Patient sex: F
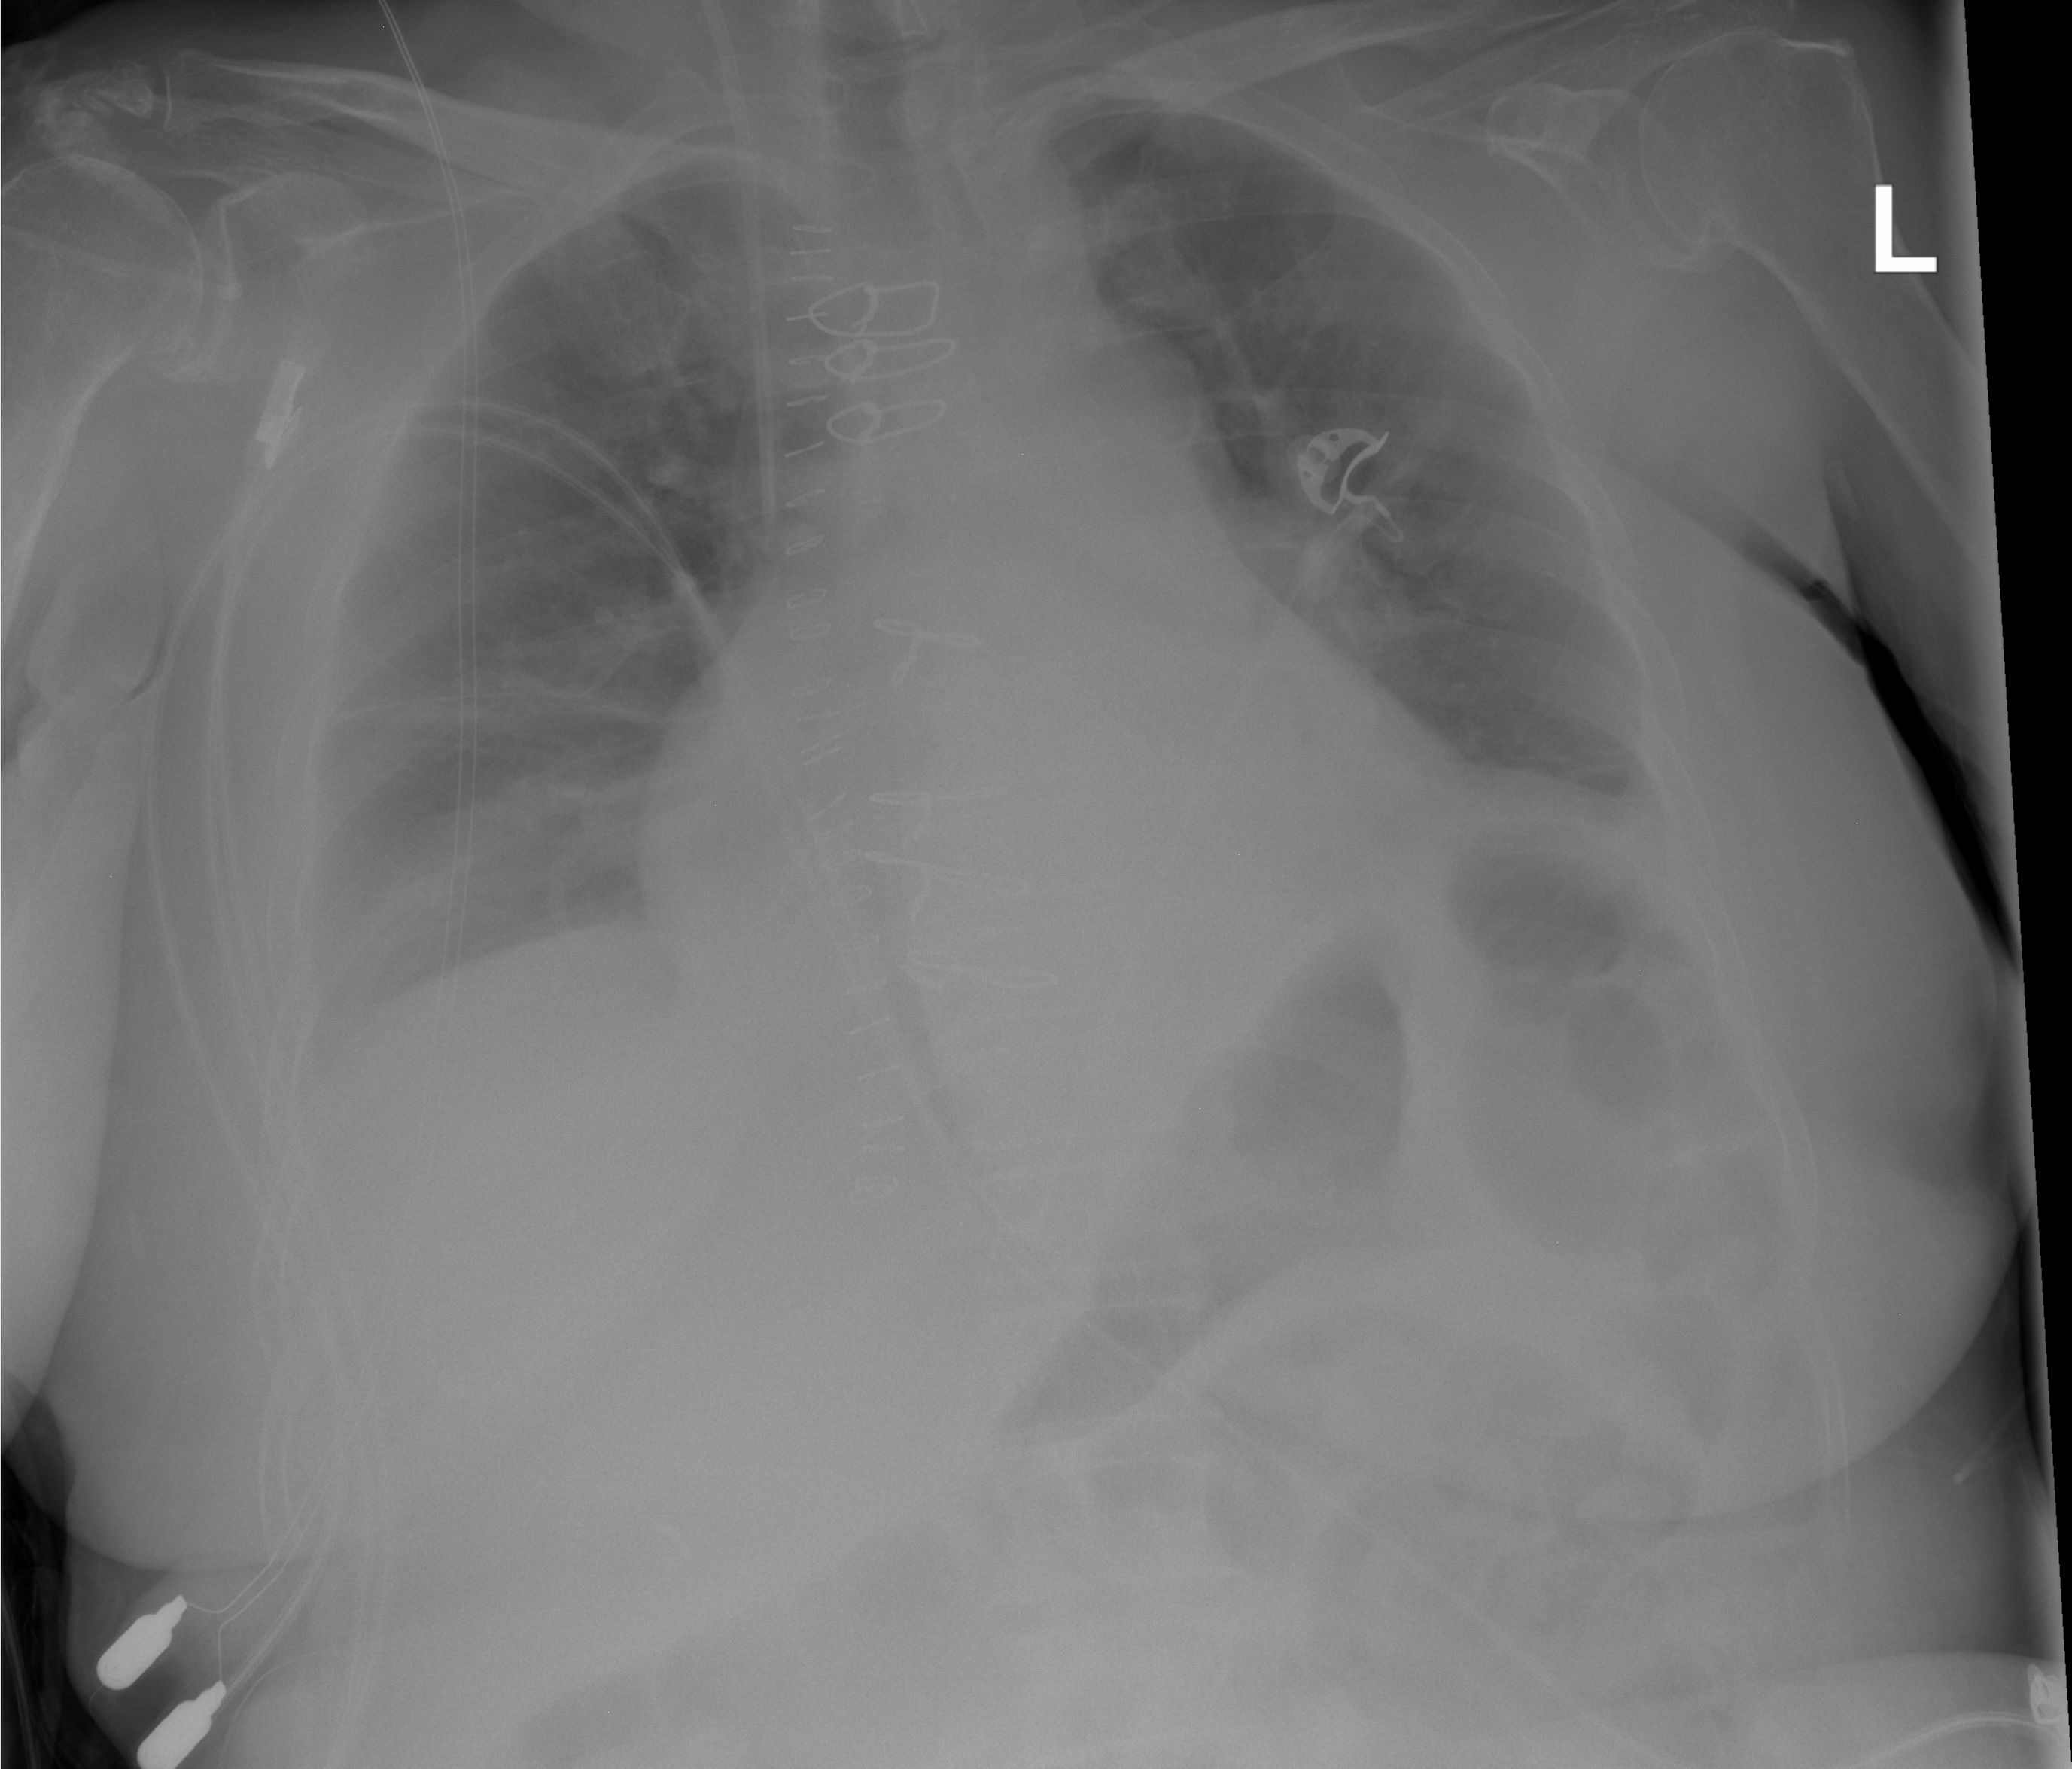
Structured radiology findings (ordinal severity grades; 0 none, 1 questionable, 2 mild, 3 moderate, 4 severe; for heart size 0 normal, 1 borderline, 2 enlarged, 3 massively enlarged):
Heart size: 2
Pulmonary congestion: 2
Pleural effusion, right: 0
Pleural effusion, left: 0
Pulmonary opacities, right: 0
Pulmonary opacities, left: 0
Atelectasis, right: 0
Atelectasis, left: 0